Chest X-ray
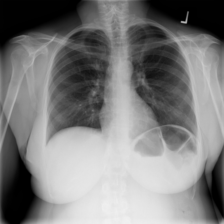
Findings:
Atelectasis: negative
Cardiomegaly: negative
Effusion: negative
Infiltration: negative
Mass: negative
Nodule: negative
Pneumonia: negative
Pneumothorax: negative
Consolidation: negative
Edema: negative
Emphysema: negative
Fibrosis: negative
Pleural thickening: negative
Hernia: negative